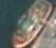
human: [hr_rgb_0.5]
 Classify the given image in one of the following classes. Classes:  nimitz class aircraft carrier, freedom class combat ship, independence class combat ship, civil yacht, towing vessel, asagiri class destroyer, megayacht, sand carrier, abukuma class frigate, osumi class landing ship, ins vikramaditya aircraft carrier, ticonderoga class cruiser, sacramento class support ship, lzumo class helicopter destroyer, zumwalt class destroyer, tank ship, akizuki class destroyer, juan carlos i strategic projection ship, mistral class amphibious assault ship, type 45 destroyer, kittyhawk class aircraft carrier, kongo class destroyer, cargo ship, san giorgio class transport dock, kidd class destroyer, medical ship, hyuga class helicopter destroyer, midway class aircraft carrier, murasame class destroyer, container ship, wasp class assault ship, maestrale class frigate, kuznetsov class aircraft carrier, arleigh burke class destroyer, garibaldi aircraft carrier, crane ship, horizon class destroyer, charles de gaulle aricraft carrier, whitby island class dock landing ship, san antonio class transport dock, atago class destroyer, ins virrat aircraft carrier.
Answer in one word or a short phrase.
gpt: Towing vessel